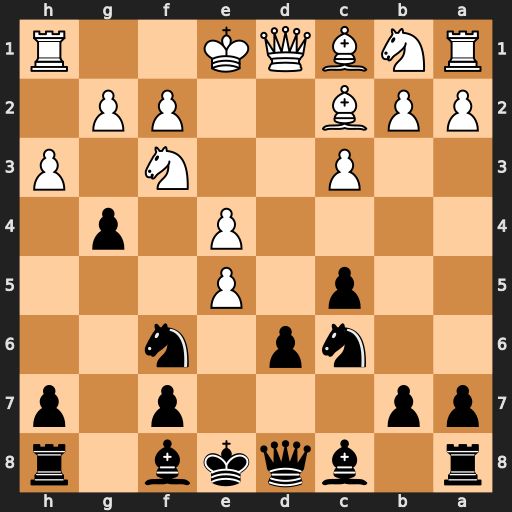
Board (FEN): r1bqkb1r/pp3p1p/2np1n2/2p1P3/4P1p1/2P2N1P/PPB2PP1/RNBQK2R
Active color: b
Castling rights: KQkq
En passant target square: -
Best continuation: gxf3 exf6 fxg2